Question: Apparently without any changes being made, I get the following error in the Composite C1 console on a page which uses the 'Composite.Community.Blog.BlogRenderer' Razor function:

'''
Invalid function call - The type or namespace name 'Entries'
could not be found (are you missing a using directive or assembly
reference?)
'''
The source code of the page in question:
'''
<html xmlns="http://www.w3.org/1999/xhtml">
<head>
</head>
<body>
<f:function name="Composite.Community.Blog.BlogRenderer" xmlns:f="http://www.composite.net/ns/function/1.0">
<f:param name="BlogListOptions" value="Show image,Show teaser,Show author,Show date,Show tags,Show share icons,Show RSS" />
<f:param name="BlogItemOptions" value="Show title,Show image,Show content,Show author,Show date,Show tags,Show share icons" />
</f:function>
<br />
<h3>Themen:</h3>
<f:function name="Composite.Community.Blog.TagsList" xmlns:f="http://www.composite.net/ns/function/1.0">
<f:param name="IsGlobal" value="True" />
</f:function>
</body>
</html>
'''
There is another blog in the project which shows the same error.
I know what the error means, but as nothing haw changed, I wonder where it comes from and how to start searching for the bug.
The website is hosted on Windows Azure.
1. Are there any updating features in either C1 or Azure which could cause this error to occur out of blue skies?
2. How can I start investigations on the cause of this issue?
Disclaimer: Others have worked in the content section of the C1 Management Console but claim not to have changed anything special or issue related.
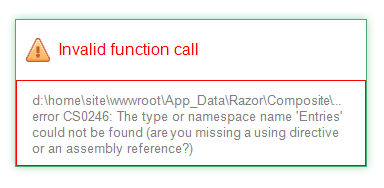
Answer: As the error message is telling us, the problem is related to the namespace. There is no 'Entries' namespace in Composite's blog package, there is 'Composite.Community.Blog.Entries' namespace.
So, first of all check the '@using' statements in the 'Composite.Community.Blog.BlogRenderer' Razor function. By default there should be these two using statements:
'''
@using Composite.Community.Blog
@using Composite.Core.WebClient.Renderings.Page
'''
Secondly, check if there is 'Composite.Community.Blog.Entries' datatype in the 'Data' section of the Composite C1 console.